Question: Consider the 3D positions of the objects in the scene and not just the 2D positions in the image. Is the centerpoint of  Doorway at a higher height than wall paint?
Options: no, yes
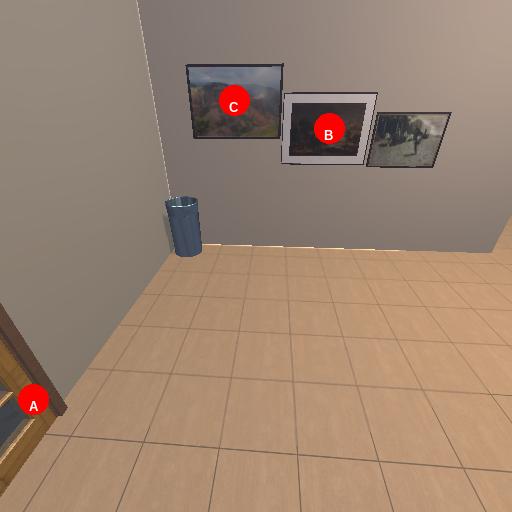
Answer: no